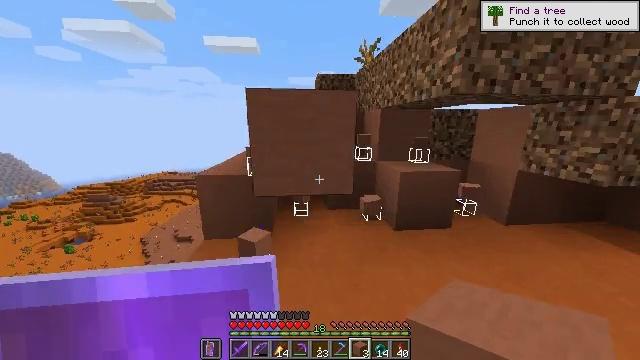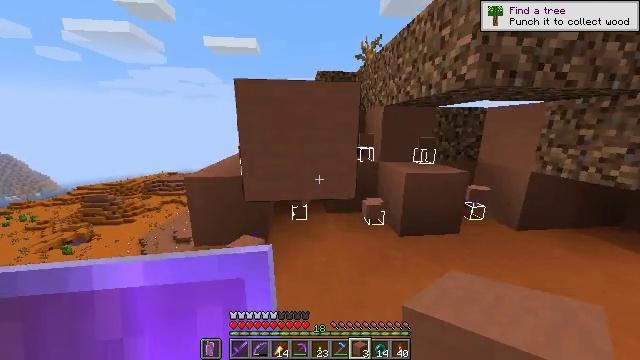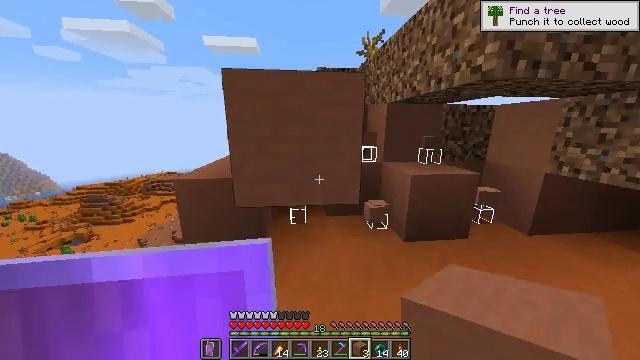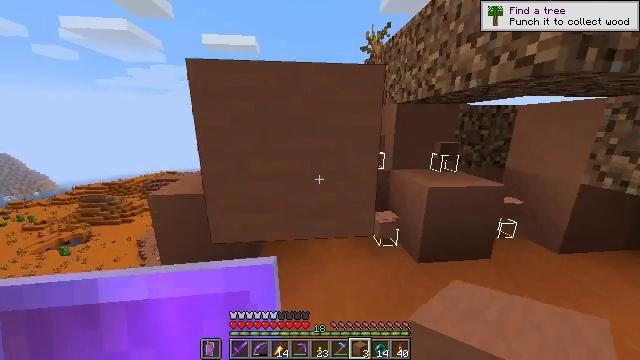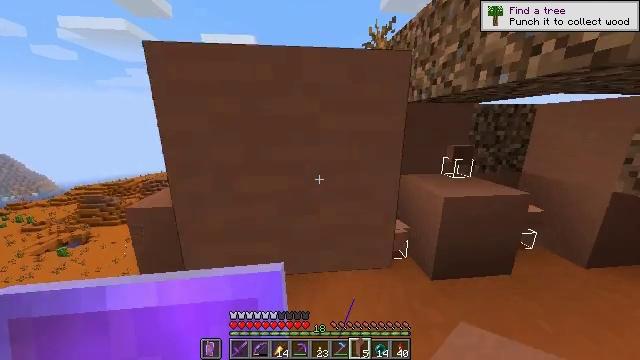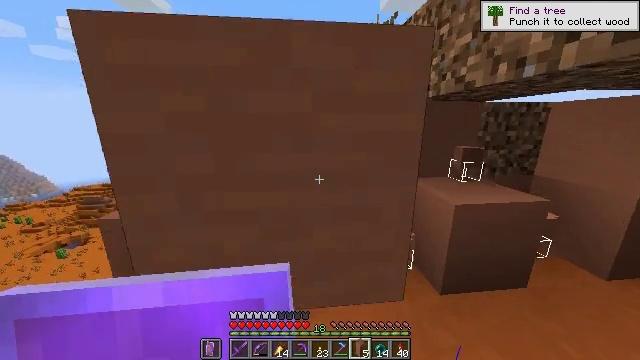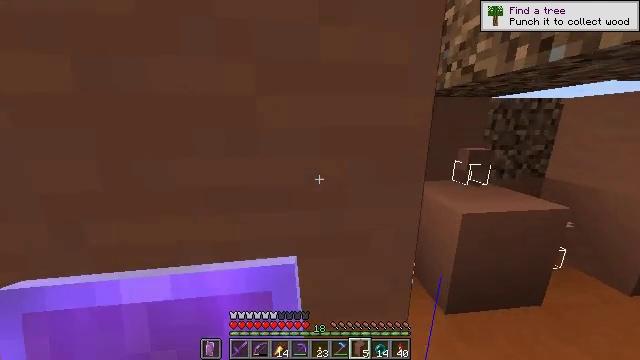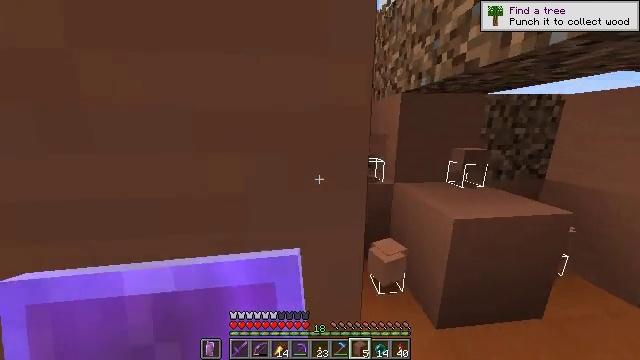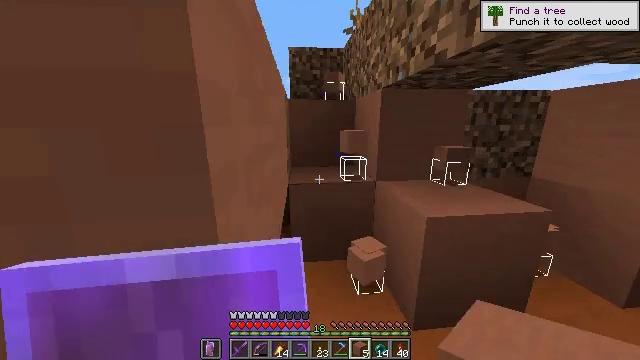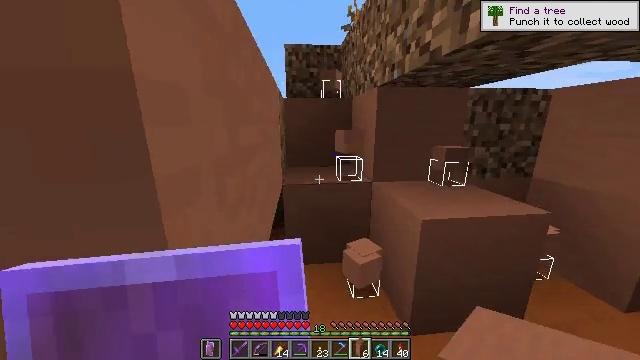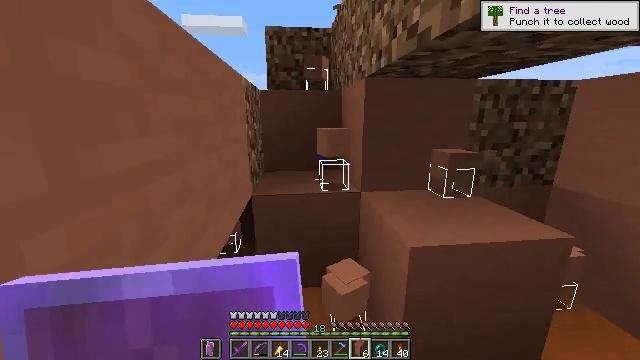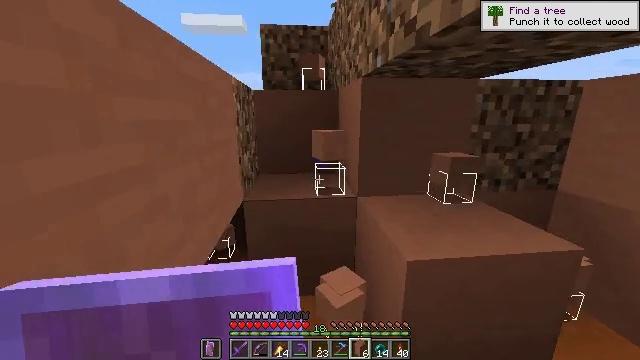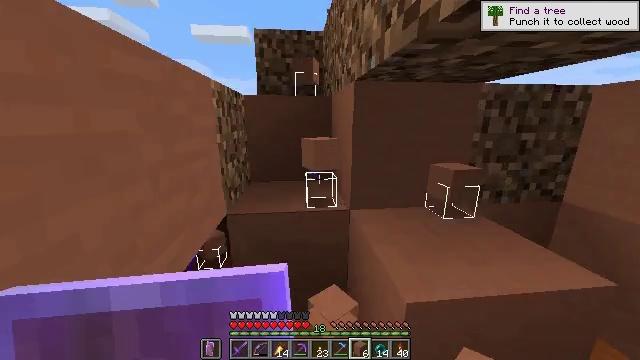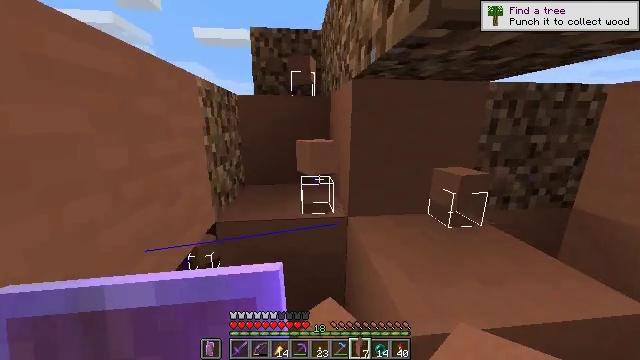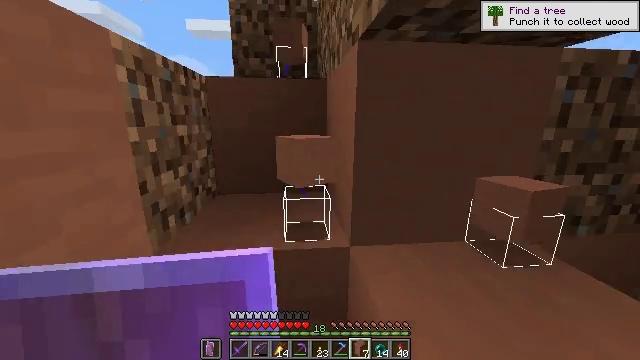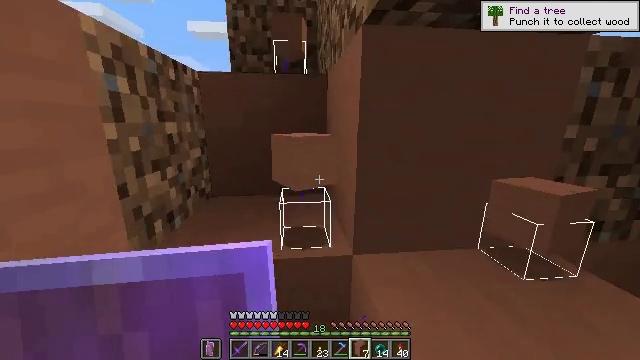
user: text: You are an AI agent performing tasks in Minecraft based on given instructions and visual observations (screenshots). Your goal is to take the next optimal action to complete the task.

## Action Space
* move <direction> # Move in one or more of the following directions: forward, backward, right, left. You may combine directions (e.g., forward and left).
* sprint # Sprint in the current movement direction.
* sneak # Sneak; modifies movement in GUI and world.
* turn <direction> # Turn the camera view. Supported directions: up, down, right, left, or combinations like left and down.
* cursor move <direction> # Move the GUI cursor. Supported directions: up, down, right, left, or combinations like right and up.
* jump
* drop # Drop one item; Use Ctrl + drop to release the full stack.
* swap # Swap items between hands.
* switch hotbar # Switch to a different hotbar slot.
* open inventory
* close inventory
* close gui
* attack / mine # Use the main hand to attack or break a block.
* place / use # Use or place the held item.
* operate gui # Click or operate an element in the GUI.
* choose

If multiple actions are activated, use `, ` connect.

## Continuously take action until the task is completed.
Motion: motion action
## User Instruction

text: Break terracotta to collect it.
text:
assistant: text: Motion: move forward, sprint
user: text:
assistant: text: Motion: move forward, sprint
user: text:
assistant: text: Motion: move forward, sprint
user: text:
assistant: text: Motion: move forward, sprint
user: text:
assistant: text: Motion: move forward and move right, sprint
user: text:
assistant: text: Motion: move forward and move right, sprint
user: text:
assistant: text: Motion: move forward and move right, sprint
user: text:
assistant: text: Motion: move forward and move right, sprint
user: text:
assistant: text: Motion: move forward and move right, sprint
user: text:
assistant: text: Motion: move forward, sprint
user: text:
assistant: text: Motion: move forward, sprint
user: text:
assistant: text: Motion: move forward, sprint
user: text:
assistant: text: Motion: move forward, sprint
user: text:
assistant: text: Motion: move forward, sprint
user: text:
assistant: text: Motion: move forward, sprint
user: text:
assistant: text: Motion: move forward, sprint
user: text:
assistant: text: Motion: move forward, sprint
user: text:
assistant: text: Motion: move forward, sprint
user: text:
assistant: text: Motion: move forward, sprint
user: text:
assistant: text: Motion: move forward, sprint
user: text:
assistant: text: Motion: move forward, sprint
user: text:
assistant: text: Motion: move forward, sprint
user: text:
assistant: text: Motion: move forward and move left, sprint
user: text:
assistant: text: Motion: move forward and move left, sprint
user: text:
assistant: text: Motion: move forward and move left, sprint
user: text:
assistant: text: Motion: move forward and move left, sprint
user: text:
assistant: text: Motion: move forward, sprint
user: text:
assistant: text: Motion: move forward, sprint
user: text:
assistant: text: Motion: move forward, sprint, jump
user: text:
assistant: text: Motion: move forward, sprint, jump